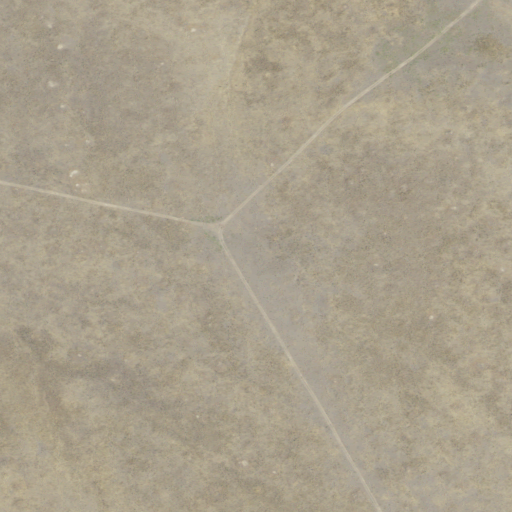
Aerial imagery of plain(s) in Oregon named Shadscale Flat containing only grassland